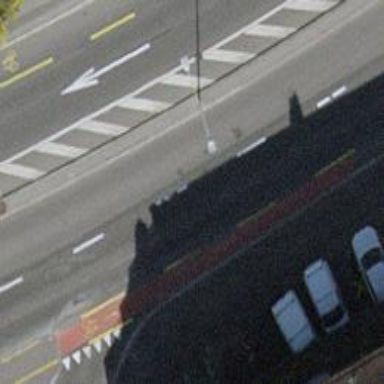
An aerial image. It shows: Asphalt surface road with primary highway designation. There is asphalt sidewalk on the right side.